Interaction volume radius: 5 \u00c5
Interaction volume height: 10 \u00c5
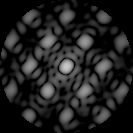
Disorder parameter: 0.3168